Question: I have a store where I want to predefine a few sets of sorters. For the first, I defined the sort order by band rank, lastName.

'''
{
property: 'rank',
direction: 'ASC'
},
{
property: 'lastName',
direction: 'ASC'
}
'''
For my second, I want the sorter to be by year, band, lastName:
'''
{
property: 'year',
direction: 'ASC'
},
{
property: 'band',
direction: 'ASC'
},
{
property: 'lastName',
direction: 'ASC'
}
'''
How can I swap out the first sorter for the second on my Store, then swap it back as needed?
Here's the rest of the code:
BandMemberStore.js:
'''
Ext.define('Sencha.store.BandMemberStore', {
extend: 'Ext.data.Store',
requires: [],
config: {
model: 'Sencha.model.BandMember',
autoLoad: true,
defaultRootProperty: 'items',
proxy: {
type: 'ajax',
url: 'bands.json',
reader: {
type: 'json',
rootProperty: 'items'
}
},
sorters : [
{
property: 'rank',
direction: 'ASC'
},
{
property: 'lastName',
direction: 'ASC'
}
]
},
load: function () {
this.callParent(arguments);
}
});
'''
The model:
'''
Ext.define('Sencha.model.BandMember' , {
extend: 'Ext.data.Model',
config: {
fields: [
{name: 'rank', type: 'int'},
{name: 'band', type: 'string'},
{name: 'year', type: 'int'},
{name: 'firstName', type: 'string'},
{name: 'lastName', type: 'string'},
{
name: 'fullName',
type: 'string',
convert: function (value, record) {
firstName = record.data.firstName;
lastName = record.data.lastName;
fullName = firstName + " " + lastName;
return fullName;
}
}
]
},
load: function () {
this.callParent(arguments);
}
});
'''
app.js:
'''
Ext.Loader.setConfig({enabled: true});
Ext.application({
name: "Sencha",
models: ['BandMember'],
stores: ['BandMemberStore'],
views: [],
controllers: [],
launch: function () {
console.log("Launching");
var aList = Ext.create("Ext.List", {
fullscreen: true,
store: 'BandMemberStore',
itemTpl: "{rank} / {year} / {band} / {lastName}, {firstName} - {fullName}"
});
Ext.Viewport.add(aList);
}
});
'''
bands.json:
'''
{"items": [
{ "rank": 3, "band": "Eagles" , "year": "1971", "firstName": "Glenn", "lastName": "Fry" },
{ "rank": 3, "band": "Eagles" , "year": "1971", "firstName": "Don", "lastName": "Henley" },
{ "rank": 3, "band": "Eagles" , "year": "1971", "firstName": "Joe", "lastName": "Walsh" },
{ "rank": 3, "band": "Eagles" , "year": "1971", "firstName": "Timothy", "lastName": "Schmit" },
{ "rank": 2, "band": "Beatles" , "year": "1960", "firstName": "John", "lastName": "Lennon" },
{ "rank": 2, "band": "Beatles" , "year": "1960", "firstName": "Paul", "lastName": "McCartney" },
{ "rank": 2, "band": "Beatles" , "year": "1960", "firstName": "George", "lastName": "Harrison" },
{ "rank": 2, "band": "Beatles" , "year": "1960", "firstName": "Ringo", "lastName": "Starr" },
{ "rank": 1, "band": "Rolling Stones" , "year": "1962", "firstName": "Mick", "lastName": "Jaggar" },
{ "rank": 1, "band": "Rolling Stones" , "year": "1962", "firstName": "Keith", "lastName": "Richards" },
{ "rank": 1, "band": "Rolling Stones" , "year": "1962", "firstName": "Charlie", "lastName": "Watts" },
{ "rank": 1, "band": "Rolling Stones" , "year": "1962", "firstName": "Ron", "lastName": "Wood" },
]}
'''
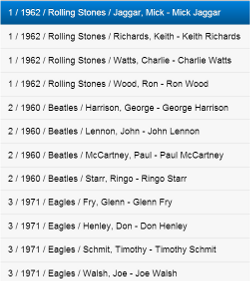
Answer: '''
var sorters1 = [ {
property: 'rank',
direction: 'ASC'
},
{
property: 'lastName',
direction: 'ASC'
}],
sorters2 = [ {
property: 'year',
direction: 'ASC'
},
{
property: 'band',
direction: 'ASC'
},
{
property: 'lastName',
direction: 'ASC'
}],
store = Ext.getStore('YourStoreIdHere');
//use first sorters
store.sort(sorters1);
//use second sorters
store.sort(sorters2);
//or you can just change sorters by
store.setSorters(sorters2);
'''